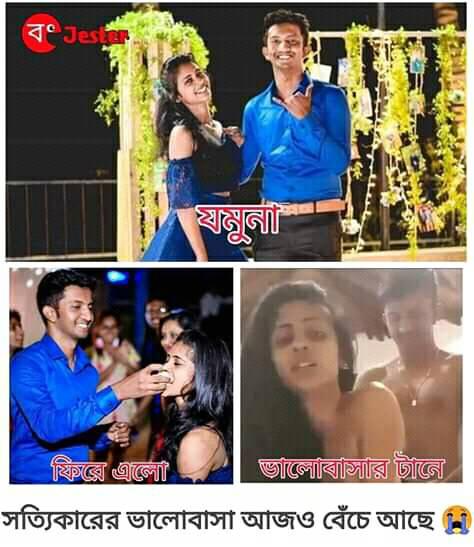
Caption: যমুনা    ফিরে এলো    ভালোবাসার টানে    সত্যিকারের ভালোবাসা আজও বেঁচে আছে
Label: hate